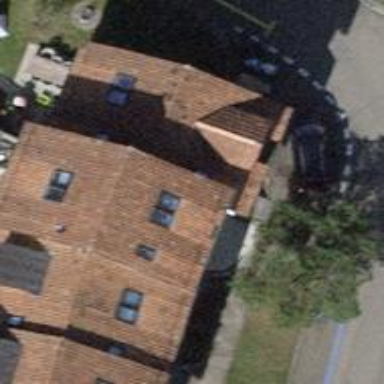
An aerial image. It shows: Simple and straightforward house.